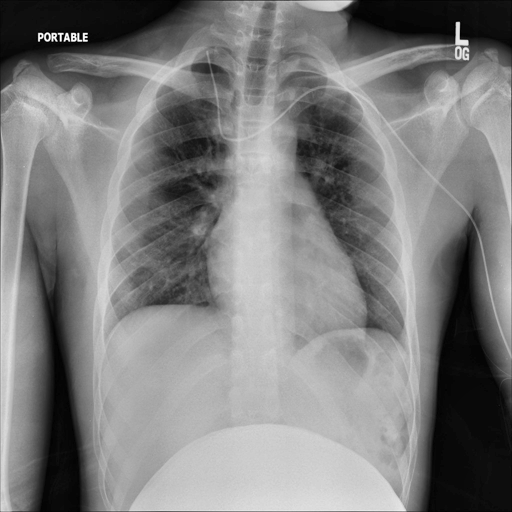
Finding: NORMAL